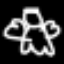
Label: angel